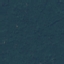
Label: Forest